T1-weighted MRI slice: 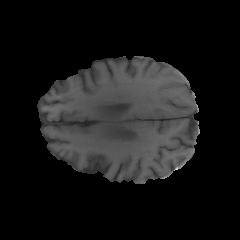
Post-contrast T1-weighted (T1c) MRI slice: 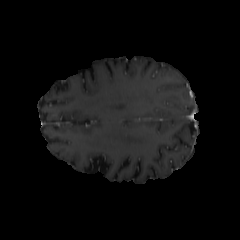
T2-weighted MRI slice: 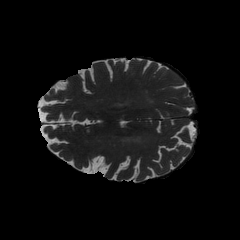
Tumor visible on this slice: no